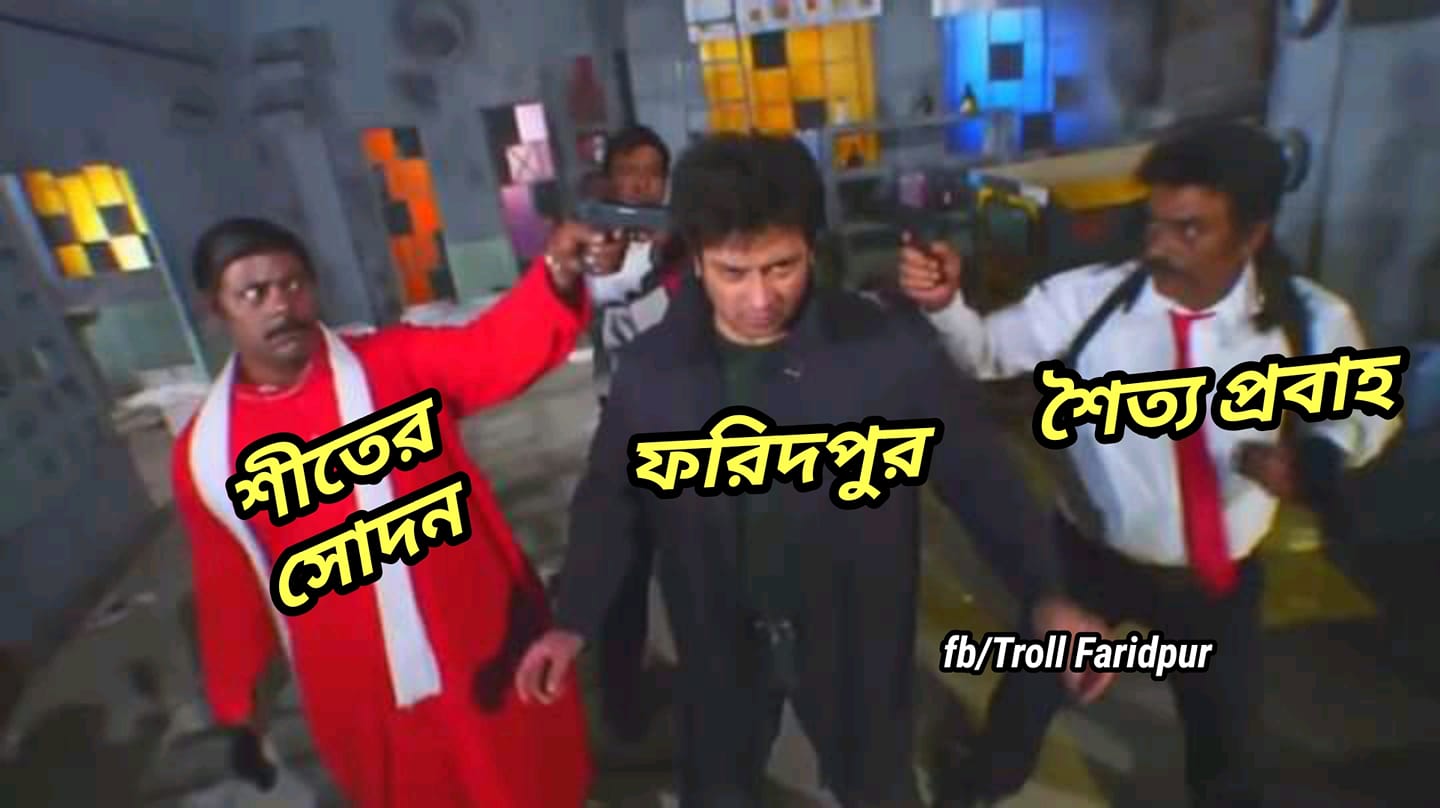
Caption: শীতের সোদন    ফরিদপুর     শৈত্য প্রবাহ
Label: non-hate